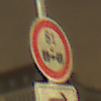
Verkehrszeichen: TatsaechlicheAchslast
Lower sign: RichtungsangabeDurchPfeile5
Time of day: Night
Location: Outdoor (Urban)
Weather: Overcast
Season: NotSpecified
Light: Artificial